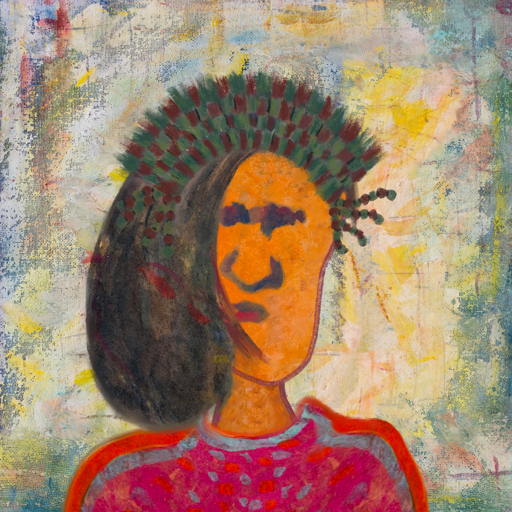
Background: Irani, Head And Neck Front: Hypocrite, Face Front: In_The_Sun, Bust: Sisters, Hair Front: Gypsy_Mother, Head Accessory: After_Raid_Crown, Second Necklace: Blank, Necklace: Blank, Baby: Blank